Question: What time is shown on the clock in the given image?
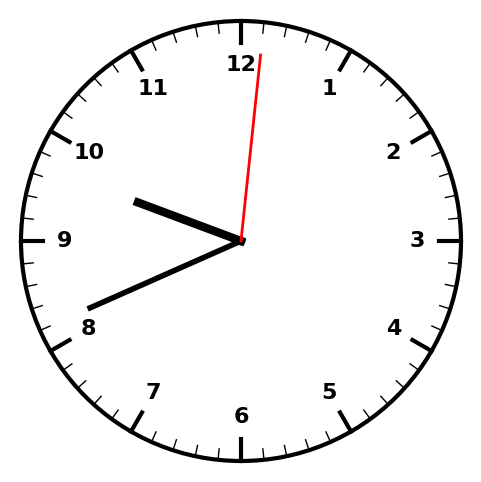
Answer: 09:41:01